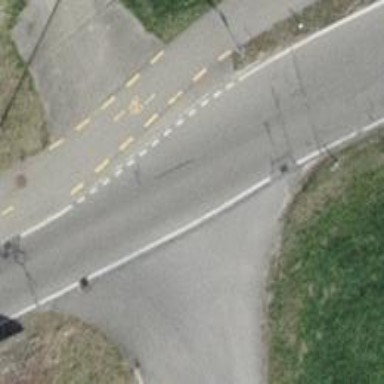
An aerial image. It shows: Asphalt road classified as tertiary.